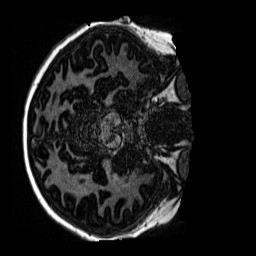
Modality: MP2RAGE
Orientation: axial
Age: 10
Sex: male
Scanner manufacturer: siemens
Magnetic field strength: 3 T
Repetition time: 4 s
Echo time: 0.00299 s